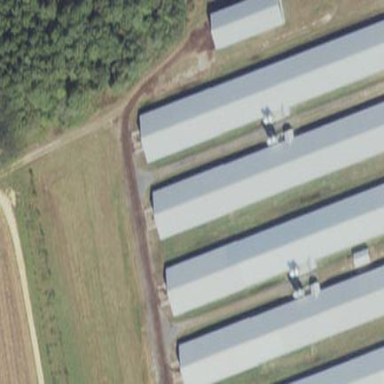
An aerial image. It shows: Farm auxiliary building.